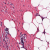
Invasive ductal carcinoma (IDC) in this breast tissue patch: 0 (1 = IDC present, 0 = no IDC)